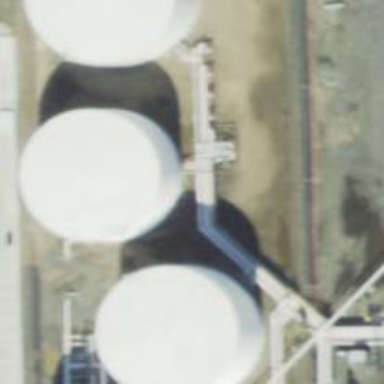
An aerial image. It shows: Storage tank which is man-made and housed in building.